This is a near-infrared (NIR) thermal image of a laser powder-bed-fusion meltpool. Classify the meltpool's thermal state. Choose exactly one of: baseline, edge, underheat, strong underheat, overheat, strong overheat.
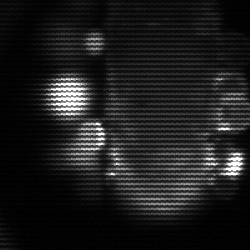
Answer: strong underheat